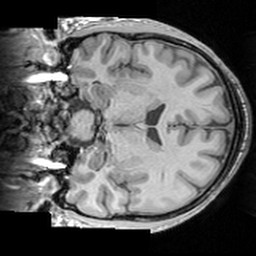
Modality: T1w
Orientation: coronal
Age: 24
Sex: male
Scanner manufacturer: siemens
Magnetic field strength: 3 T
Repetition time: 1.63 s
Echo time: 0.00311 s